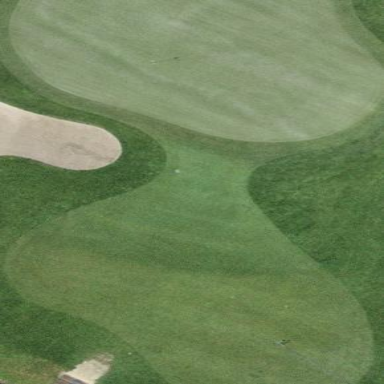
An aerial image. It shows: Grassy area designated as golf fairway.